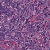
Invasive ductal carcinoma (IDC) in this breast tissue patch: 1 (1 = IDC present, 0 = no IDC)